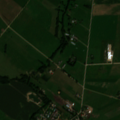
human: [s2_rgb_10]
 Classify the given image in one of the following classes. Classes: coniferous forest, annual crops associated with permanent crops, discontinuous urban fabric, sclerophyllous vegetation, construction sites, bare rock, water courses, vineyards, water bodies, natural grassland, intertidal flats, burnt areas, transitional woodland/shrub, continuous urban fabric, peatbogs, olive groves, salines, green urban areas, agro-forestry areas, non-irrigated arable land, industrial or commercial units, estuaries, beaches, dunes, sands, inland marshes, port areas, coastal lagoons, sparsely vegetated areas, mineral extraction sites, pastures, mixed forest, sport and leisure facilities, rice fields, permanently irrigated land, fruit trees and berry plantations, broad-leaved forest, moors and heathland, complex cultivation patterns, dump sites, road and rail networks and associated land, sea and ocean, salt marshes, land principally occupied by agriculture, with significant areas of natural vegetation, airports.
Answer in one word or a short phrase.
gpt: discontinuous urban fabric, non-irrigated arable land, pastures, complex cultivation patterns, land principally occupied by agriculture, with significant areas of natural vegetation